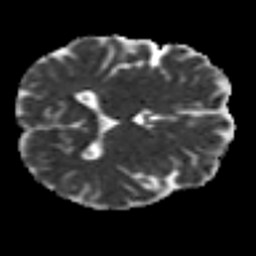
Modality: MD
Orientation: axial
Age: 49
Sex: female
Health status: ill
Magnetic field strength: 3 T
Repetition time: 8.4 s
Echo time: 0.0926 s